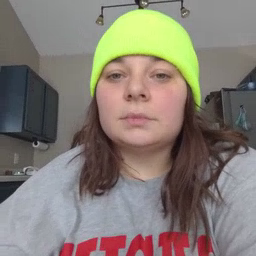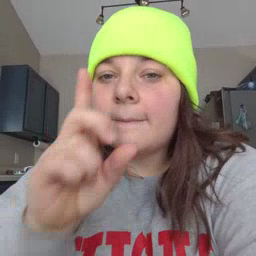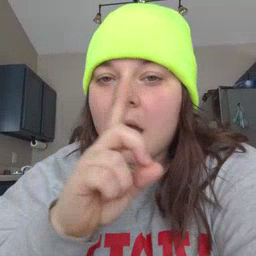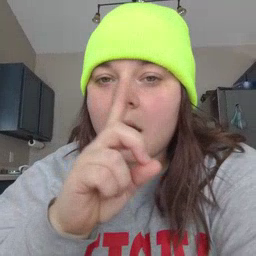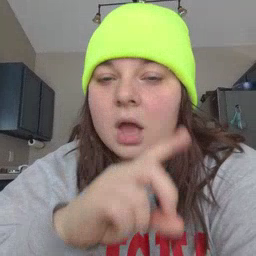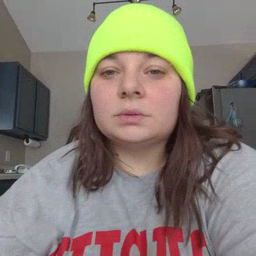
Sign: mouse